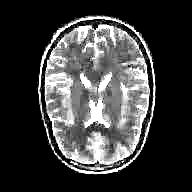
Label: notumor